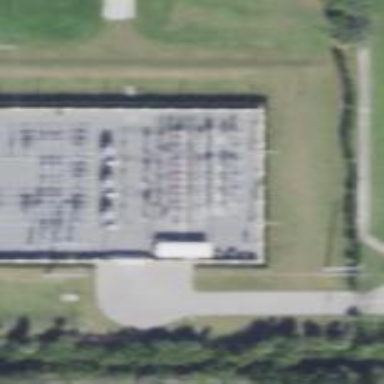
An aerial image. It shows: Distribution level power substation surrounded by wall.